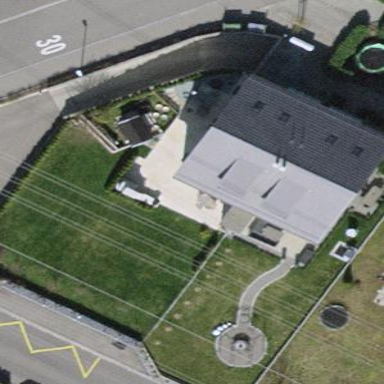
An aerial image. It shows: Semidetached house with gabled roof. The roof is flat in style.